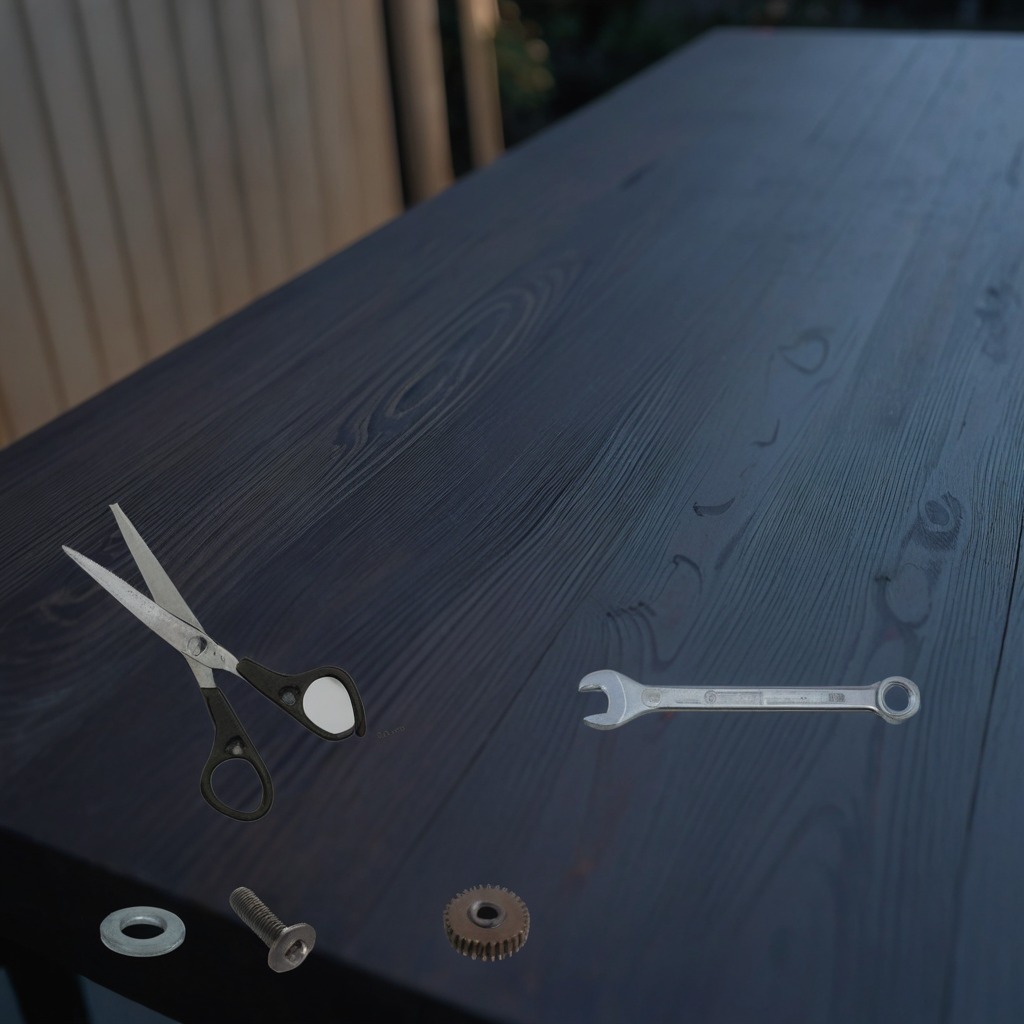
A steel gear with teeth, a flat metal washer, a metal machine screw, a pair of scissors, and a wrench are lying on the old table.